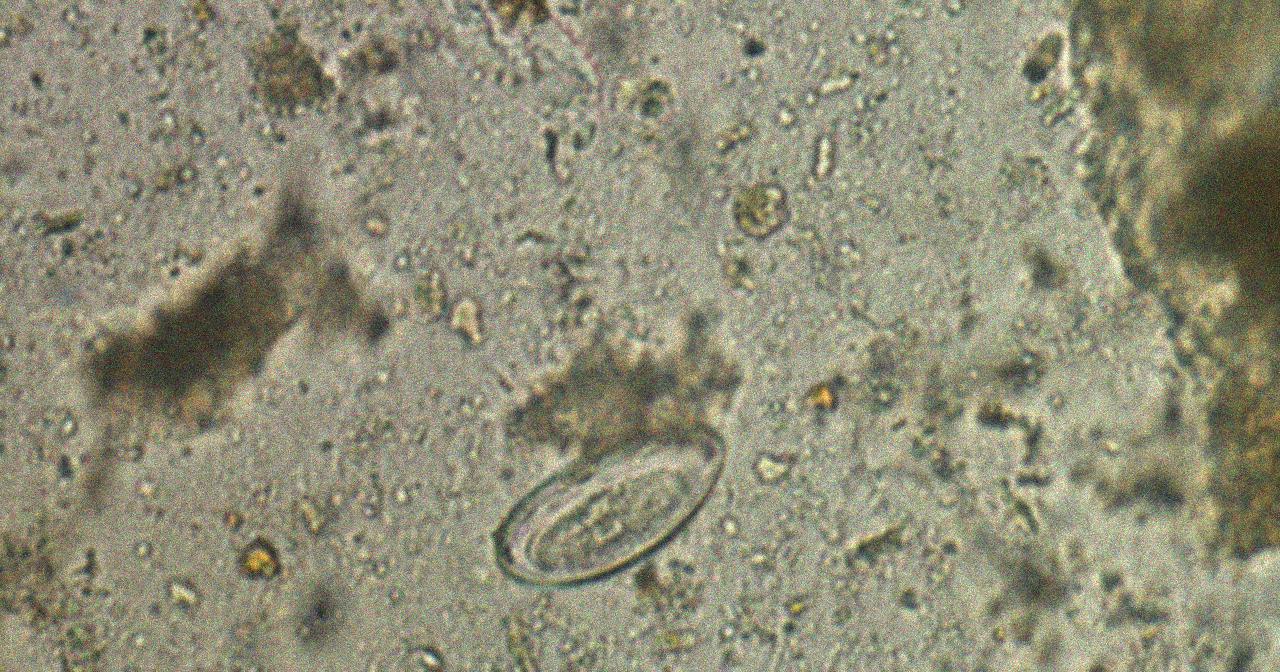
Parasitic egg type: Enterobius vermicularis